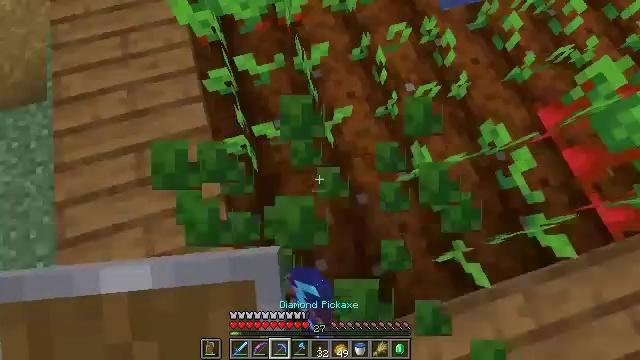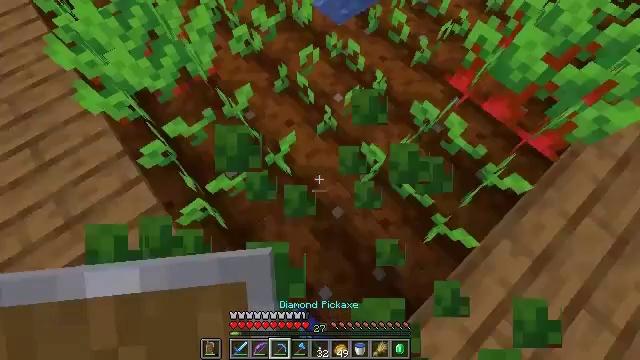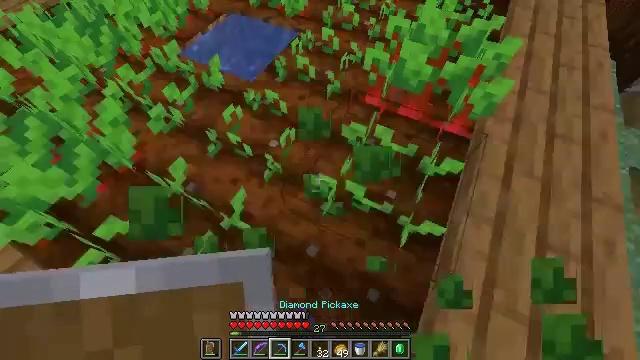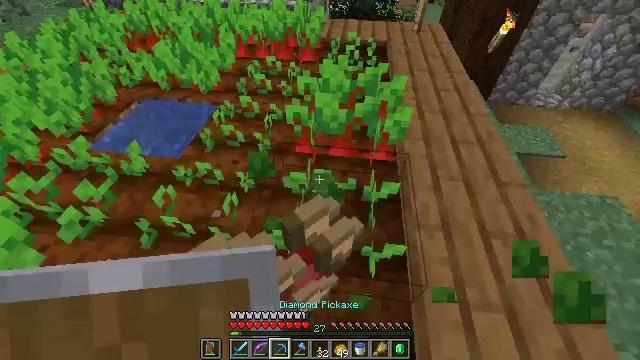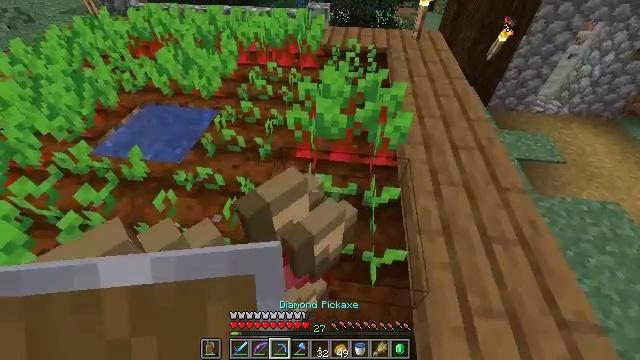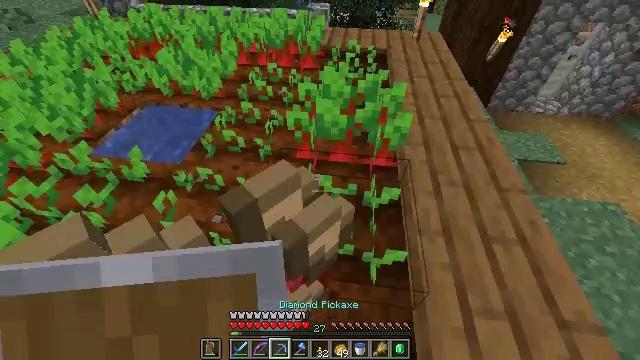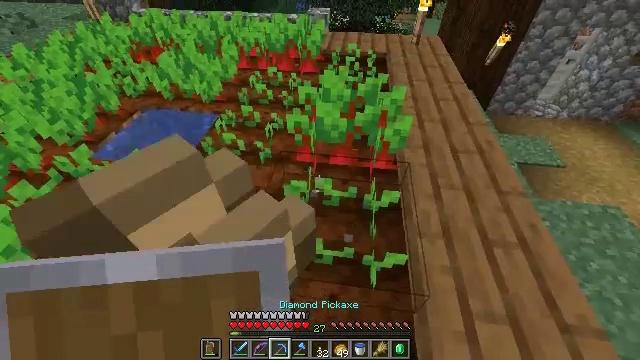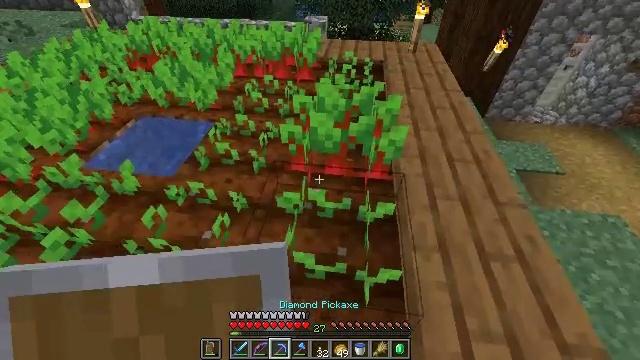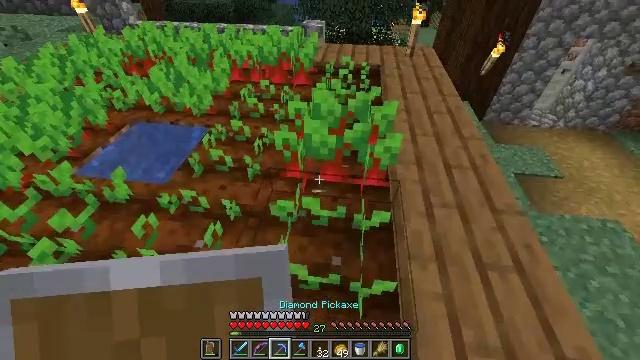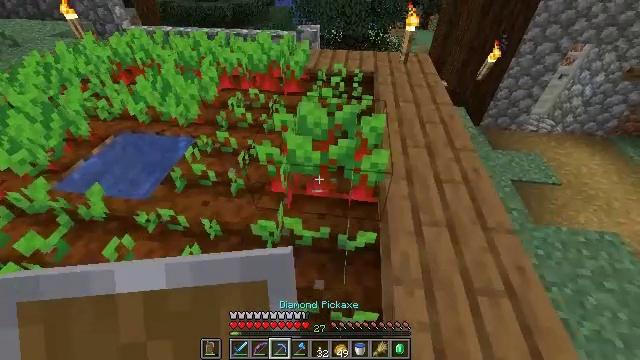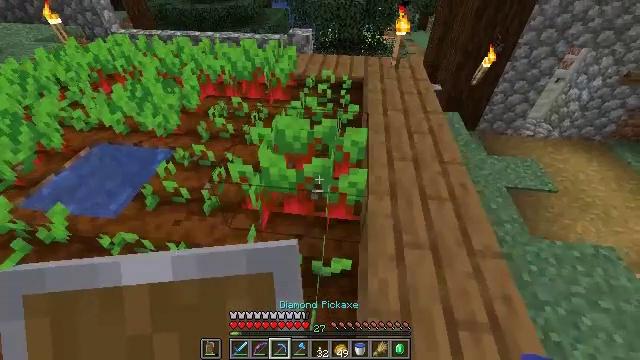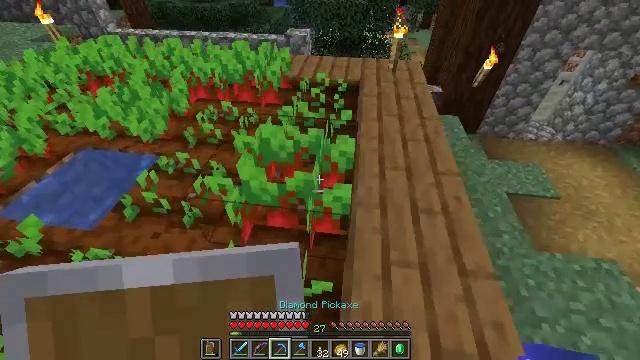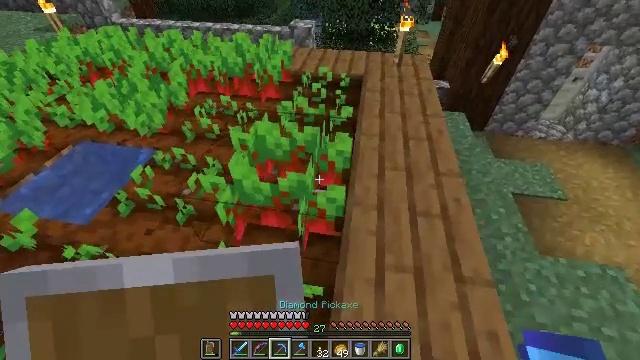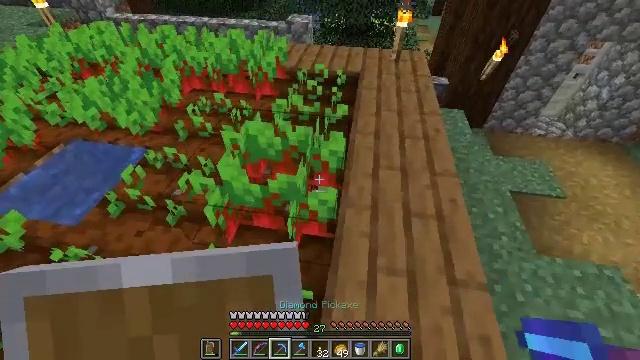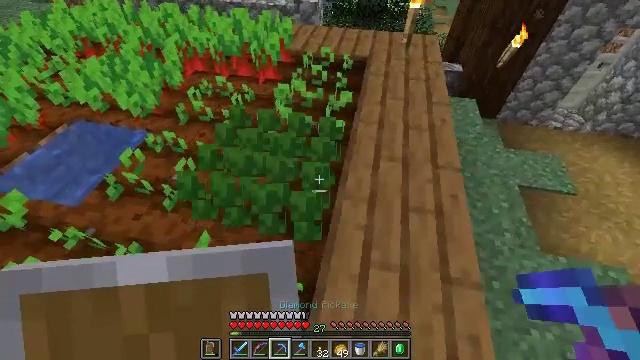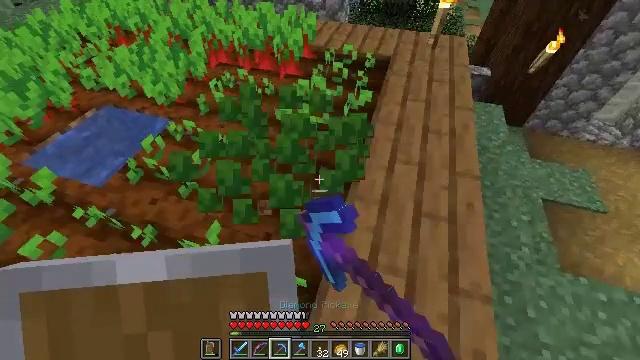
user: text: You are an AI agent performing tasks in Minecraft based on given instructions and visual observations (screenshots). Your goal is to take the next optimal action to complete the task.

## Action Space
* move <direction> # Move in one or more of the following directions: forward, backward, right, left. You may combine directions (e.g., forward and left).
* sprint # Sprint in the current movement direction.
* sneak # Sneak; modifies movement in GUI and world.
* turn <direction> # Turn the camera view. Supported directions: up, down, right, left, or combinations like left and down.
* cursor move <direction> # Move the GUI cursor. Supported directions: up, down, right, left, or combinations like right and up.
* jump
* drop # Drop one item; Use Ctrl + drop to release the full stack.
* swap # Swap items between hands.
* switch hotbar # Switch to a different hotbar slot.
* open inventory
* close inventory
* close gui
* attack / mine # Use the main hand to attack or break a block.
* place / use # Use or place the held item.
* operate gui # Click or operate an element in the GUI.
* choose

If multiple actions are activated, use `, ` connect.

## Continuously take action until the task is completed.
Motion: motion action
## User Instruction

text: Collect beetroots from the field.
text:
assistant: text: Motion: turn right and up
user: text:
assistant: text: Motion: turn right and up
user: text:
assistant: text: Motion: turn right and up
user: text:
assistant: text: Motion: turn up
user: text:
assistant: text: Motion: no_op
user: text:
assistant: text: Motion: no_op
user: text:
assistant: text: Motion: move forward and move right, turn up
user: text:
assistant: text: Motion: move forward and move right
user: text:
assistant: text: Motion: move forward and move right
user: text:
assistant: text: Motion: move forward and move right
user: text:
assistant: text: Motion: move forward and move right
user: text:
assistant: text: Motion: turn left and down
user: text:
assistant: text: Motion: no_op
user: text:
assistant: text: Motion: turn left and down, attack / mine
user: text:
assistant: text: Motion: turn left, attack / mine
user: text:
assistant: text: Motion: turn left
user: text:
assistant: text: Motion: move forward, turn left and up
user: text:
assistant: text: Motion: move forward, turn up
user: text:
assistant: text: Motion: move forward, turn left and up
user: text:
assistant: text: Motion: move forward, turn left
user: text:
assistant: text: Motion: move forward
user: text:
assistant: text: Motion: move forward
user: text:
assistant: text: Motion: move forward
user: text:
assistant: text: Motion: move forward, turn left
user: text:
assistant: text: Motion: move forward
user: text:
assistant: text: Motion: move forward, turn left
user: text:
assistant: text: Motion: attack / mine
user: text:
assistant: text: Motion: turn left, attack / mine
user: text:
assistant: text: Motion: turn left
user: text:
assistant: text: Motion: turn left